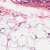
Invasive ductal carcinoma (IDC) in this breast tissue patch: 0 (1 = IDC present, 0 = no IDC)